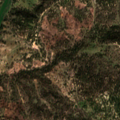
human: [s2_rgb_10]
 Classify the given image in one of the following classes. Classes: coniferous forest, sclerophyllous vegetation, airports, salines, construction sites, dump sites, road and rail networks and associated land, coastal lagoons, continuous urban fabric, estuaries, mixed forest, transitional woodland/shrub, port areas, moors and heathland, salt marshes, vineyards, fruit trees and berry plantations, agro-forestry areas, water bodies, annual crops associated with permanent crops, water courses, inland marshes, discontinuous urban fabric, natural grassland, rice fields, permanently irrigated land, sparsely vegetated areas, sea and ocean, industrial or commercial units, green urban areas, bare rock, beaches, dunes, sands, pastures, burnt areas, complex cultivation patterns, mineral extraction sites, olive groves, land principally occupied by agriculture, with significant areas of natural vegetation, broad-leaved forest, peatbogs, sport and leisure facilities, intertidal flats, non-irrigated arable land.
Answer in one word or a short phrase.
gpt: broad-leaved forest